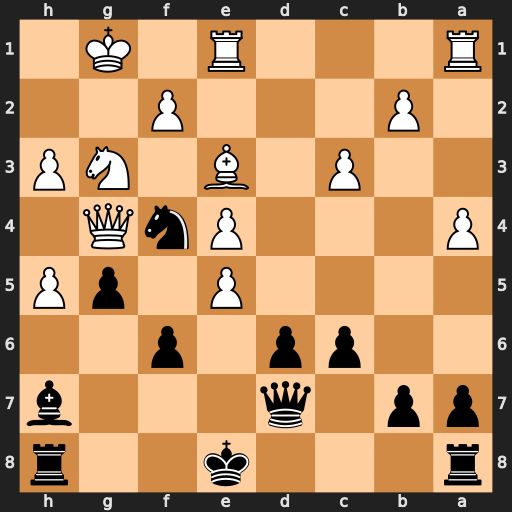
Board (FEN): r3k2r/pp1q3b/2pp1p2/4P1pP/P3PnQ1/2P1B1NP/1P3P2/R3R1K1
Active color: b
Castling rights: kq
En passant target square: -
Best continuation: Nxh3+ Qxh3 Qxh3